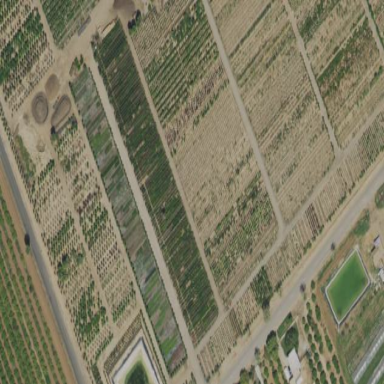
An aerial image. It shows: Plant nursery specializing in trees.